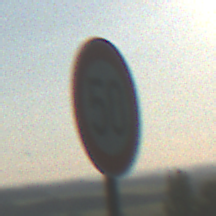
Verkehrszeichen: Geschwindigkeit50
Umgebung: Outdoor, Nature
Tageszeit: MorningAfternoon
Wetter: PartlyCloudy
Licht: Natural
Jahreszeit: NotSpecified
Kontrast: HighContrast